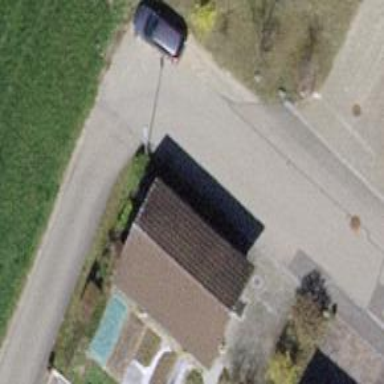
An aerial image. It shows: Shed.